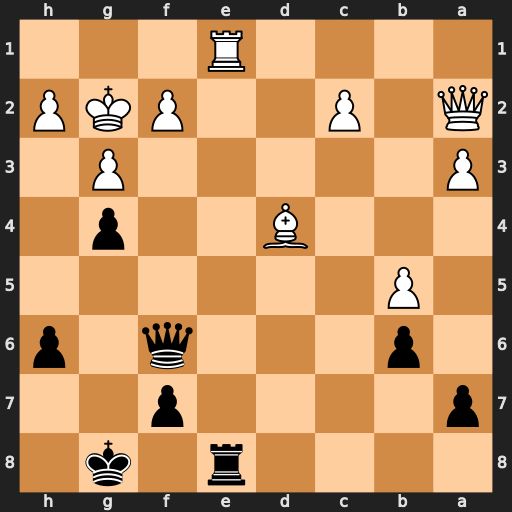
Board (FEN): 4r1k1/p4p2/1p3q1p/1P6/3B2p1/P5P1/Q1P2PKP/4R3
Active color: b
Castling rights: -
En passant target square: -
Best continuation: Qf3+ Kf1 Qh1#